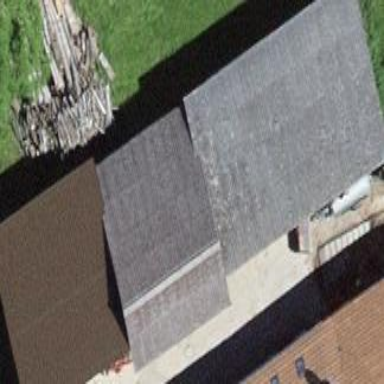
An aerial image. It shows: Rural barn.